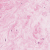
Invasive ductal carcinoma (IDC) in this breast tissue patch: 0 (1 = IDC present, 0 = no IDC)